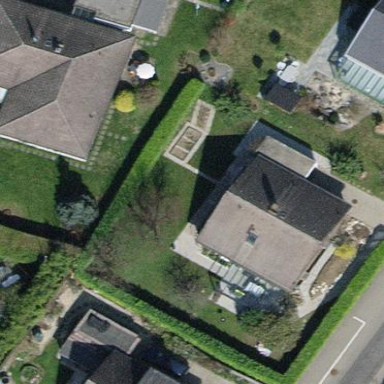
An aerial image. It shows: Detached building.